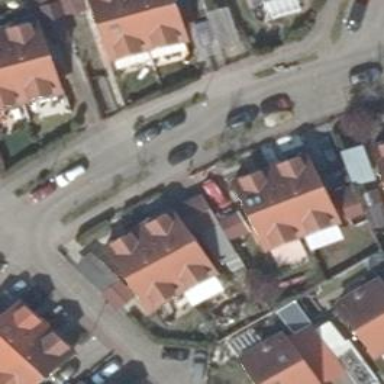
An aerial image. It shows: Residential road with separate sidewalks on both sides.